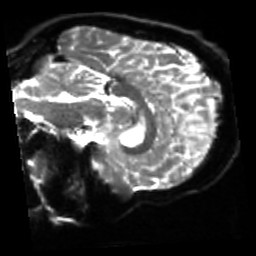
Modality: sbref
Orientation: sagittal
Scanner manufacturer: siemens
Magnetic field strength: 3 T
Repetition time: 4 s
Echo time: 0.0594 s